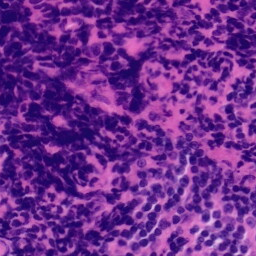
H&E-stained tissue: Tonsil